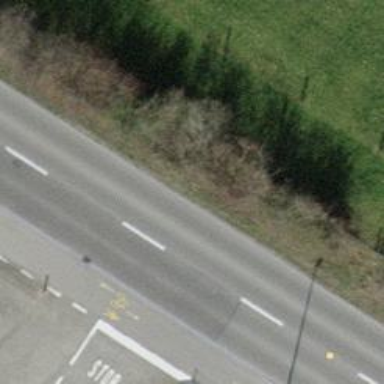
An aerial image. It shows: Primary highway with asphalt surface. There is track cycleway on the left.